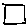
Label: square